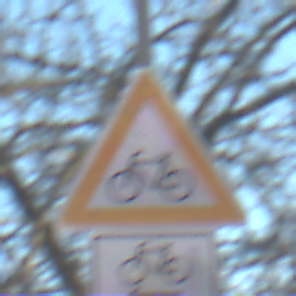
Verkehrszeichen: RadverkehrRechts
Zusatzzeichen unten: RichtungsangabeDurchPfeile9
Umgebung: Outdoor, Nature
Tageszeit: MorningAfternoon
Wetter: Clear
Licht: Natural
Jahreszeit: NotSpecified
Kontrast: HighContrast